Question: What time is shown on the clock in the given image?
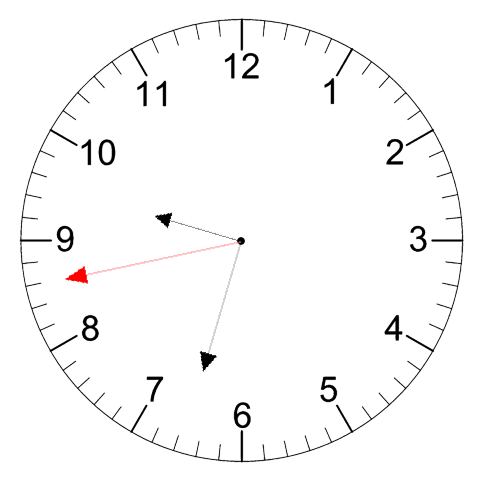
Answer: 09:32:43